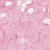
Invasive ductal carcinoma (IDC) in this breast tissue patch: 0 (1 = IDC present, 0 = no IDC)